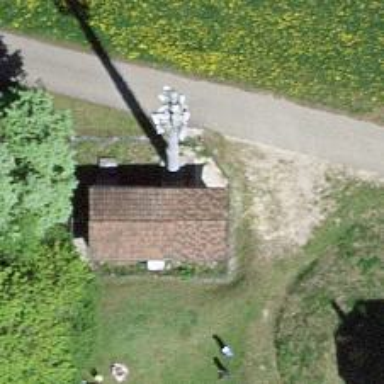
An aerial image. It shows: Mast tower used for communication.